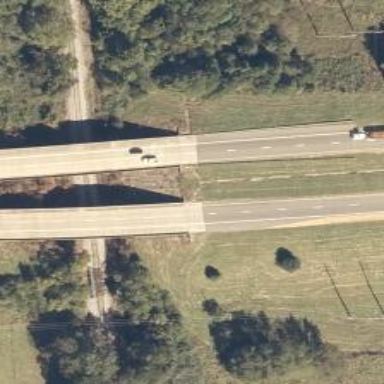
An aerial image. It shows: Bridge over dual carriageway trunk highway.